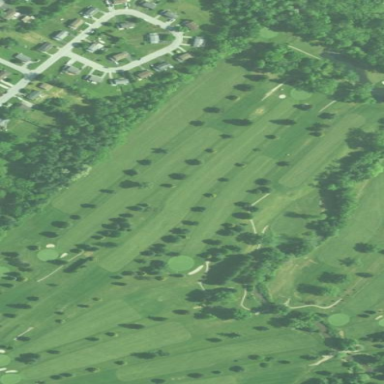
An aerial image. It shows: Golf course surrounded by greenery.